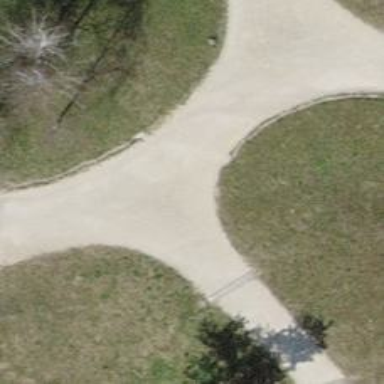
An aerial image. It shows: Footway with pebblestone surface.